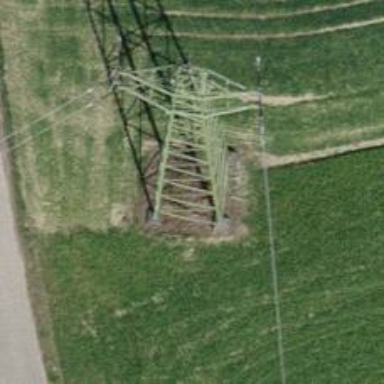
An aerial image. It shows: Lattice structure tower used for power distribution.